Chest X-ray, PA view. Patient: 35 years old, sex F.
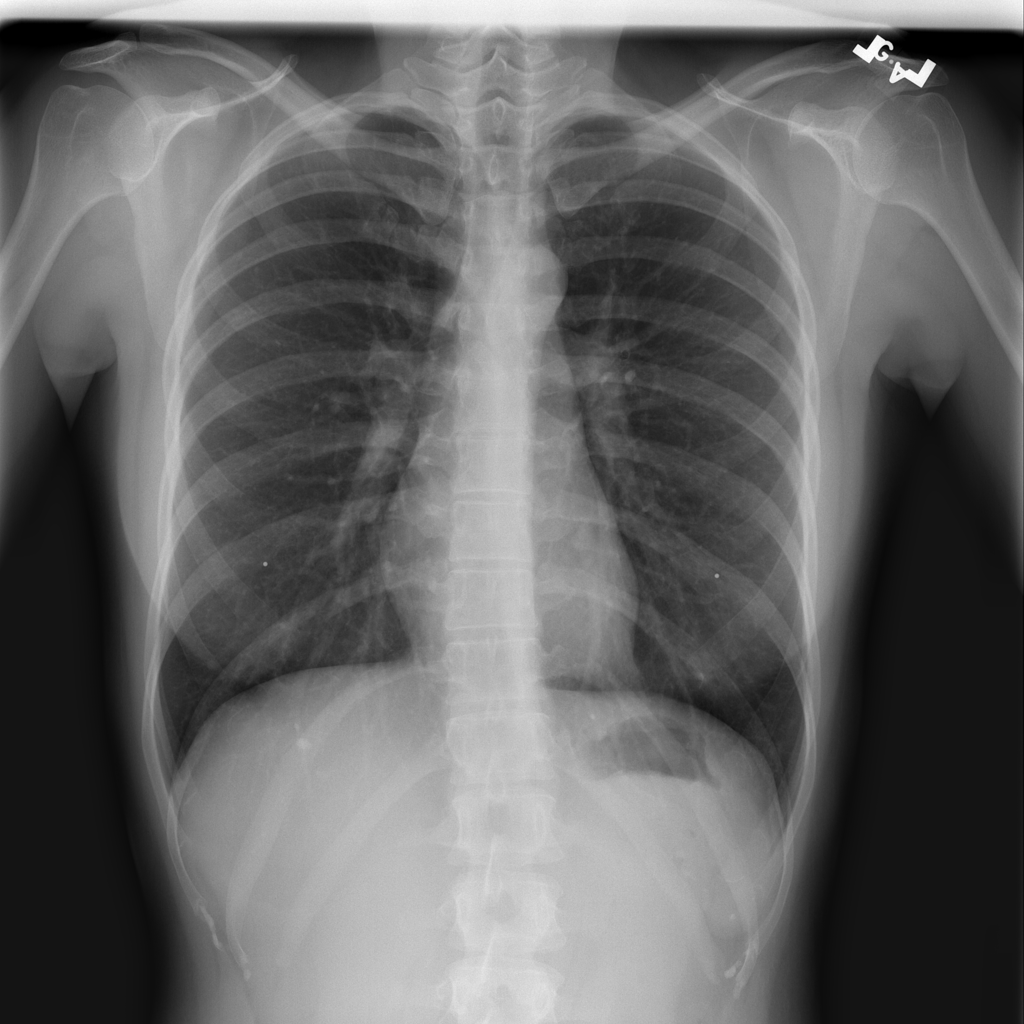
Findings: No Finding